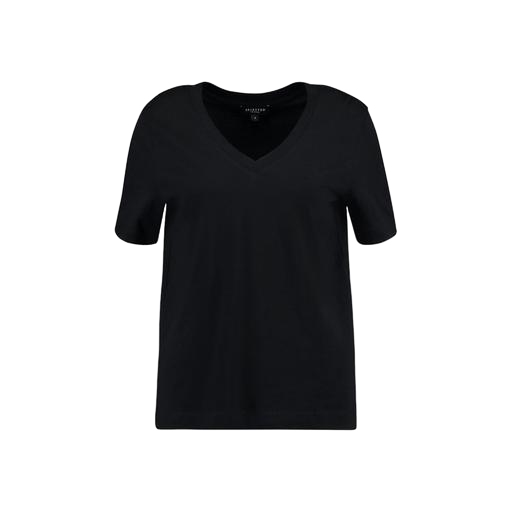
black v-neck t-shirt only macy, black v-neck t-shirt, black pima v-neck tee, white background